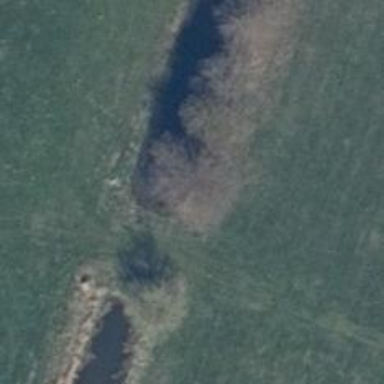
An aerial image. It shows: Row of trees in natural setting.